Question: I am developing MVC 3 Applicaiton.
I have Model first approch.
I have Company Entity(Abstract).
Lead and Customer is inherited from the company entity.
When I tried to validate the model, Its gives an errror.
> Error 41 Error 3023: Problem in mapping fragments starting at line
70:Column Companies.Status in table Companies must be mapped: It has
no default value and is not nullable.
Here is the mapping of tables.

And Here is the EDMX code in HTML View.
'''
<?xml version="1.0" encoding="utf-8"?>
<edmx:Edmx Version="2.0" xmlns:edmx="http://schemas.microsoft.com/ado/2008/10/edmx">
<!-- EF Runtime content -->
<edmx:Runtime>
<!-- SSDL content -->
<edmx:StorageModels>
<Schema Namespace="Model1.Store" Alias="Self" Provider="System.Data.SqlClient" ProviderManifestToken="2008" xmlns="http://schemas.microsoft.com/ado/2009/02/edm/ssdl" xmlns:store="http://schemas.microsoft.com/ado/2007/12/edm/EntityStoreSchemaGenerator">
<EntityContainer Name="Model1StoreContainer">
<EntitySet Name="Companies" EntityType="Model1.Store.Companies" store:Type="Tables" Schema="dbo" />
</EntityContainer>
<EntityType Name="Companies">
<Key>
<PropertyRef Name="Id" />
</Key>
<Property Name="Id" Type="int" StoreGeneratedPattern="Identity" Nullable="false" />
<Property Name="Name" Type="nvarchar(max)" Nullable="false" />
<Property Name="Status" Type="nvarchar(max)" Nullable="false" />
<Property Name="__Disc__" Type="nvarchar" MaxLength="Max" Nullable="false" />
</EntityType>
</Schema></edmx:StorageModels>
<!-- CSDL content -->
<edmx:ConceptualModels>
<Schema xmlns="http://schemas.microsoft.com/ado/2008/09/edm" xmlns:cg="http://schemas.microsoft.com/ado/2006/04/codegeneration" xmlns:store="http://schemas.microsoft.com/ado/2007/12/edm/EntityStoreSchemaGenerator" Namespace="Model1" Alias="Self" xmlns:annotation="http://schemas.microsoft.com/ado/2009/02/edm/annotation">
<EntityContainer Name="Model1Container" annotation:LazyLoadingEnabled="true">
<EntitySet Name="Companies" EntityType="Model1.Company" />
</EntityContainer>
<EntityType Name="Company" Abstract="true">
<Key>
<PropertyRef Name="Id" />
</Key>
<Property Type="Int32" Name="Id" Nullable="false" annotation:StoreGeneratedPattern="Identity" />
<Property Type="String" Name="Name" Nullable="false" />
</EntityType>
<EntityType Name="Lead" BaseType="Model1.Company" >
<Property Type="String" Name="Status" Nullable="false" />
</EntityType>
</Schema>
</edmx:ConceptualModels>
<!-- C-S mapping content -->
<edmx:Mappings>
<Mapping Space="C-S" xmlns="http://schemas.microsoft.com/ado/2008/09/mapping/cs">
<EntityContainerMapping StorageEntityContainer="Model1StoreContainer" CdmEntityContainer="Model1Container">
<EntitySetMapping Name="Companies">
<EntityTypeMapping TypeName="IsTypeOf(Model1.Company)">
<MappingFragment StoreEntitySet="Companies">
<ScalarProperty Name="Id" ColumnName="Id" />
<ScalarProperty Name="Name" ColumnName="Name" />
<Condition ColumnName="__Disc__" Value="Company" />
</MappingFragment>
</EntityTypeMapping>
<EntityTypeMapping TypeName="Model1.Lead">
<MappingFragment StoreEntitySet="Companies">
<ScalarProperty Name="Id" ColumnName="Id" />
<ScalarProperty Name="Name" ColumnName="Name" />
<ScalarProperty Name="Status" ColumnName="Status" />
<Condition ColumnName="__Disc__" Value="Lead" />
</MappingFragment>
</EntityTypeMapping>
</EntitySetMapping>
</EntityContainerMapping>
</Mapping></edmx:Mappings>
</edmx:Runtime>
<!-- EF Designer content (DO NOT EDIT MANUALLY BELOW HERE) -->
<edmx:Designer xmlns="http://schemas.microsoft.com/ado/2008/10/edmx">
<edmx:Connection>
<DesignerInfoPropertySet>
<DesignerProperty Name="MetadataArtifactProcessing" Value="EmbedInOutputAssembly" />
</DesignerInfoPropertySet>
</edmx:Connection>
<edmx:Options>
<DesignerInfoPropertySet>
<DesignerProperty Name="ValidateOnBuild" Value="true" />
<DesignerProperty Name="EnablePluralization" Value="True" />
<DesignerProperty Name="DatabaseGenerationWorkflow" Value="$(VSEFTools)\DBGen\Generate T-SQL Via T4 (TPH).xaml" />
</DesignerInfoPropertySet>
</edmx:Options>
<!-- Diagram content (shape and connector positions) -->
<edmx:Diagrams>
<Diagram Name="Model1" >
<EntityTypeShape EntityType="Model1.Company" Width="1.5" PointX="2.375" PointY="0.875" Height="1.2636116536458335" />
<EntityTypeShape EntityType="Model1.Lead" Width="1.5" PointX="3.375" PointY="2.625" Height="1.0992643229166665" />
<InheritanceConnector EntityType="Model1.Lead" >
<ConnectorPoint PointX="3.125" PointY="2.1386116536458335" />
<ConnectorPoint PointX="3.125" PointY="2.325" />
<ConnectorPoint PointX="4.125" PointY="2.325" />
<ConnectorPoint PointX="4.125" PointY="2.625" />
</InheritanceConnector>
</Diagram>
</edmx:Diagrams>
</edmx:Designer>
</edmx:Edmx>
'''
Whats is the issue ?
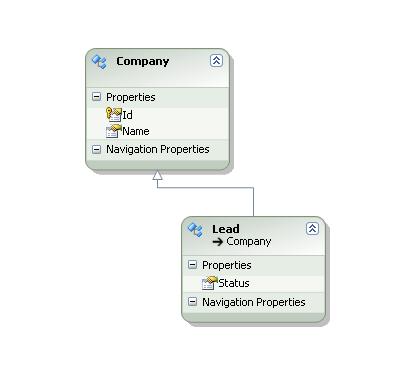
Answer: Put the DefaultValue attribute on the SSDL Status property. It would look like this (I used the empty string):
'''
<Property Name="Status" Type="nvarchar(max)" Nullable="false" DefaultValue=""/>
'''
Since the base entity is abstract you won't be able to create entities of this type so this DefaultValue will not really be used but it should make EF stop complaining.